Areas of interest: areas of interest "Sport and cultural"
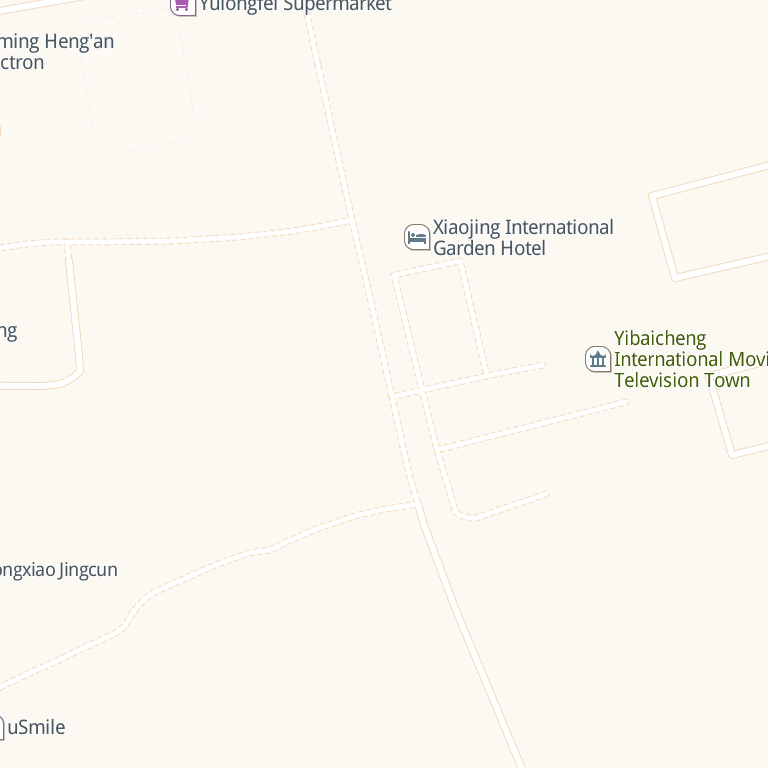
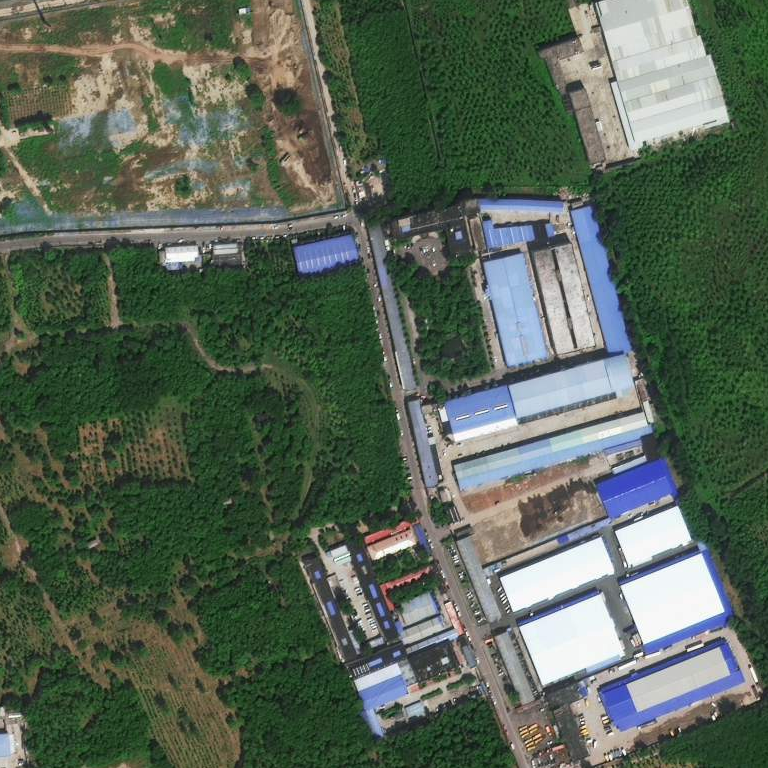